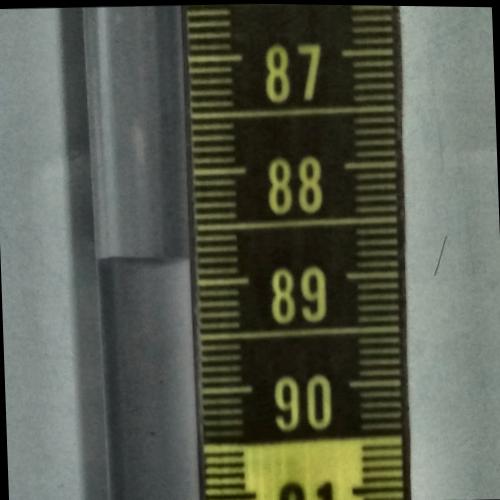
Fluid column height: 88.8 cm